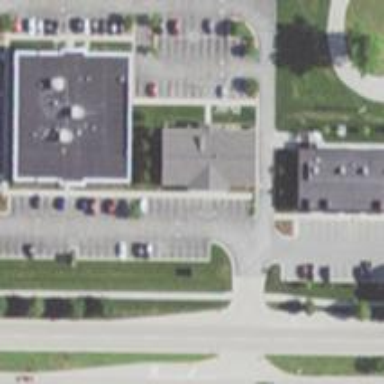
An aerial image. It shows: Healthcare clinic is depicted in the image.